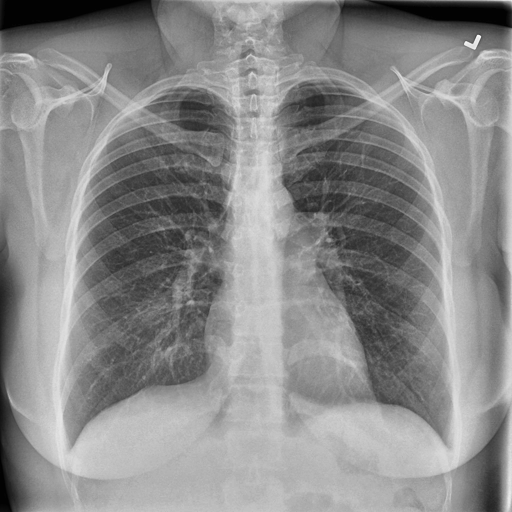
Finding: NORMAL